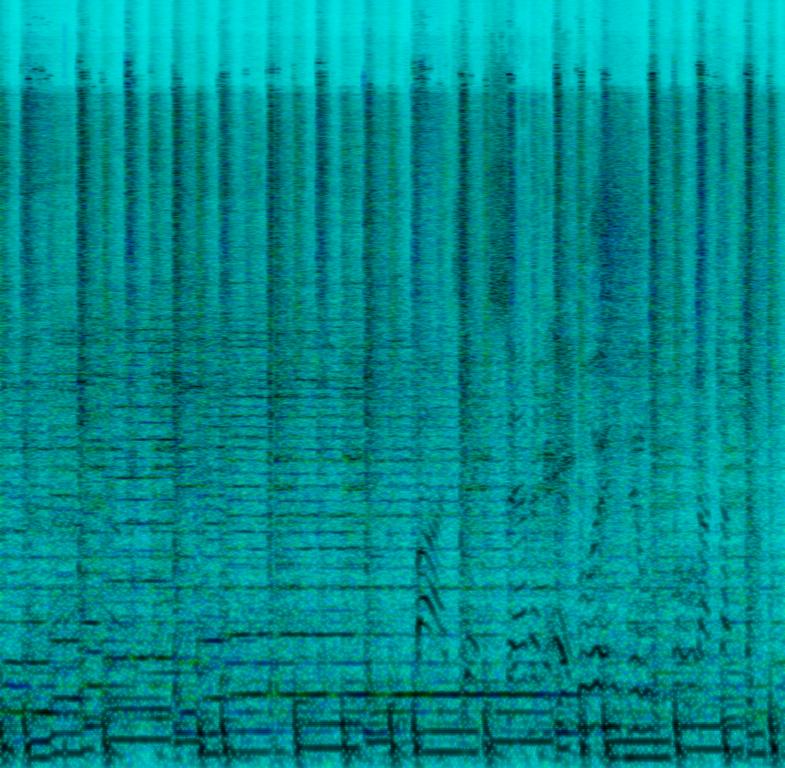
A male singer sings this passionate melody. The song is medium tempo with guitar strumming rhythm, steady drumming rhythm, keyboard accompaniment and a percussive bass line. The song is romantic with a cool dance groove. The audio quality is poor.